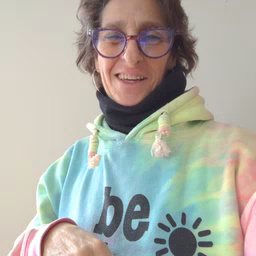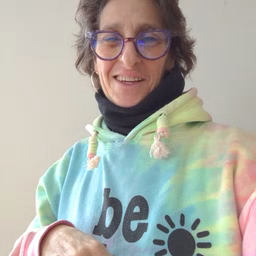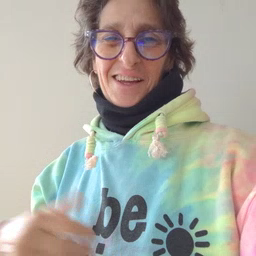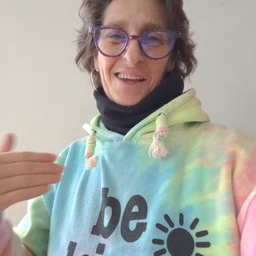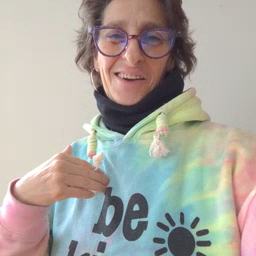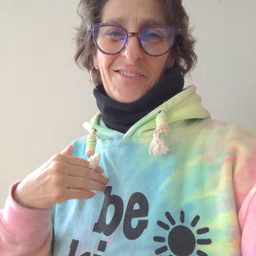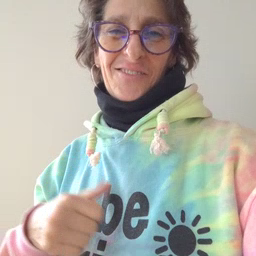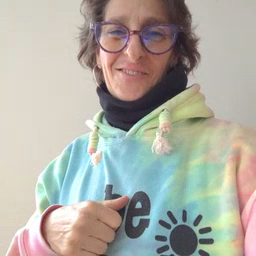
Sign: have